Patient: sex F, age 65
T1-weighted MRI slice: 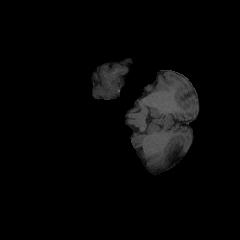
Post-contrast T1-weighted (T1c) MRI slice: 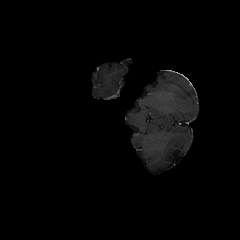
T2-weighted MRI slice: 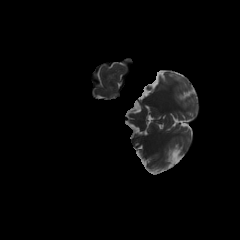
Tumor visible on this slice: no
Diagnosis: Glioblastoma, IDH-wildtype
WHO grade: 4